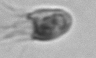
Label: Balanion